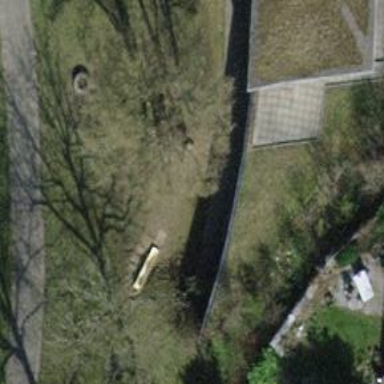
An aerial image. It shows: Playground featuring slide on leisure land.